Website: lowes
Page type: account-selection
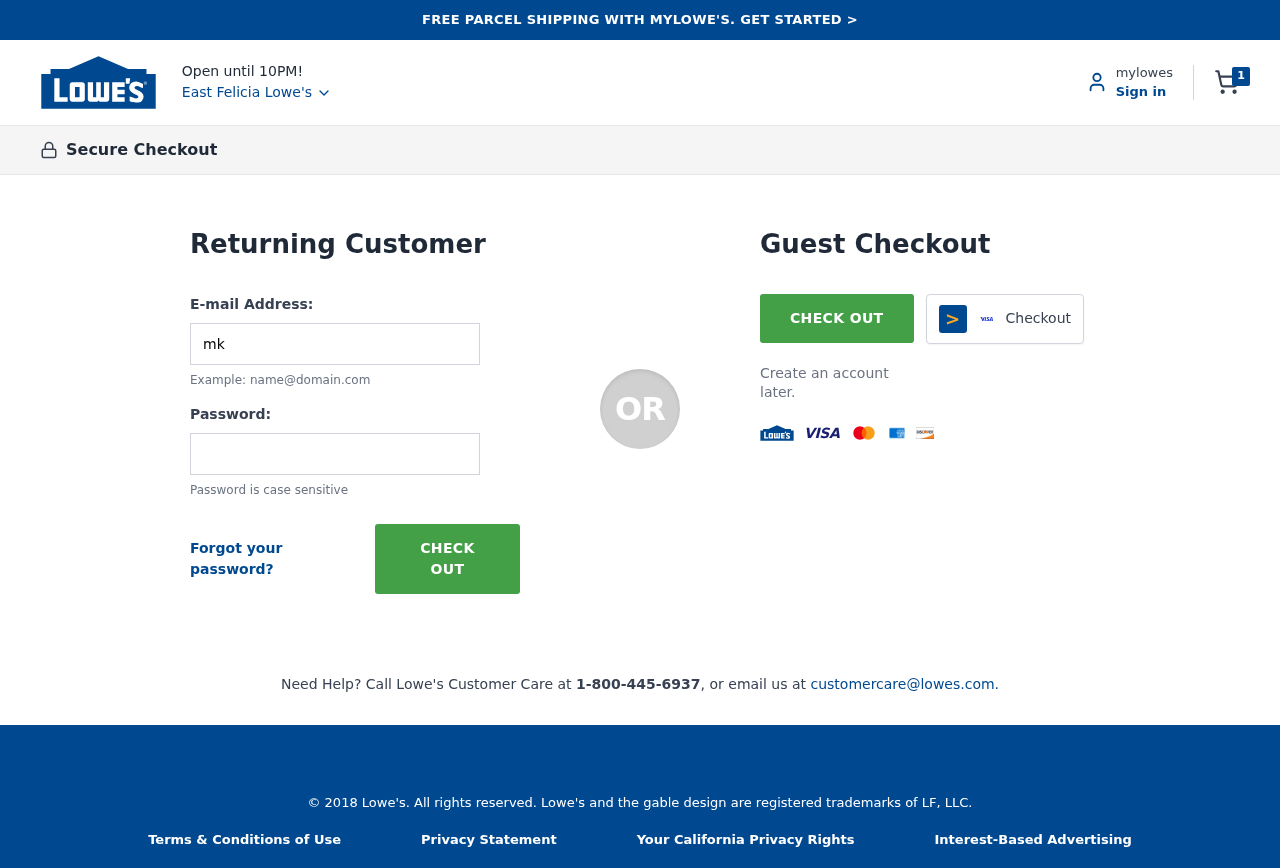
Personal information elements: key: PII_CITY
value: East Felicia Lowe's
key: PII_LOGIN_USERNAME
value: mkline576
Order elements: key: ORDER_NUM_ITEMS
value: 1